Question: I'm working wiht vs2010 with asp.mvc 4 and razor.
In my project into the database I have a table "person", I need to customize the textboxfor of asp.net mvc so while I type the name will show the results as in the figure attached.
Facebook is the search, I need to do is something like facebook people search

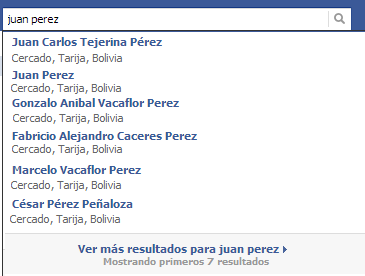
Answer: You can use autocomplete (<URL>.
Some code that might be useful to get you started:
'''
// ...Other Stuff...
<input type="text" name="PersonName" id="PersonName" />
@section Scripts {
@Styles.Render("~/Content/themes/base/css")
@Scripts.Render("~/bundles/jquery")
@Scripts.Render("~/bundles/jqueryui")
@Scripts.Render("~/bundles/jqueryval")
$("#PersonName").autocomplete({
source: function (request, response) {
$.ajax({
url: '@Url.Action("SearchPerson", "Person")', type: "GET",
dataType: "json",
data: { term: request.term },
success: function (data) {
response($.map(data, function (item) {
return { Name: item.Name, Person: item.PersonID, value: item.Name };
}))
}
})
},
minLength: 3,
select: function (event, ui) {
var selecteditem = ui.item;
// STUFF YOU WANT TO DO WITH THE SELECTED ITEM (like setting some HiddenField with an ID...)
// DEBUG:
//alert(ui.item ? ("You picked '" + selecteditem.Name : "Nothing selected");
}
});
return false;
});
}
'''
'''
// GET : /Person/SearchPerson?term=term
public ActionResult AutocompletePerson(string term)
{
var people = from p in db.Person
where p.Name.StartsWith(term)
select new { PersonID = p.PersonID, Name = p.Name)};
return this.Json(people, JsonRequestBehavior.AllowGet);
}
'''
Cheers